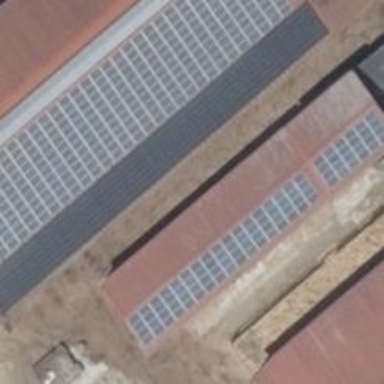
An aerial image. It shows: Solar photovoltaic panel generating electricity through small installation.